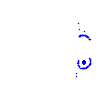
Particle: kaon